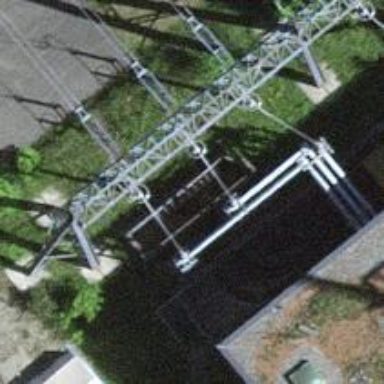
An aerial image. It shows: Three power lines with cables.